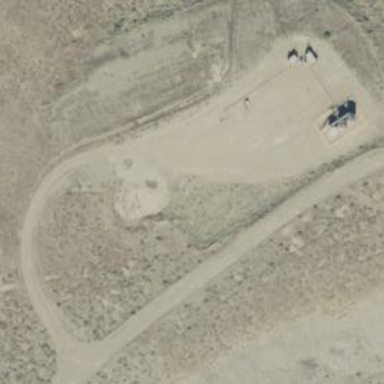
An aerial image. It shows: Petroleum well.